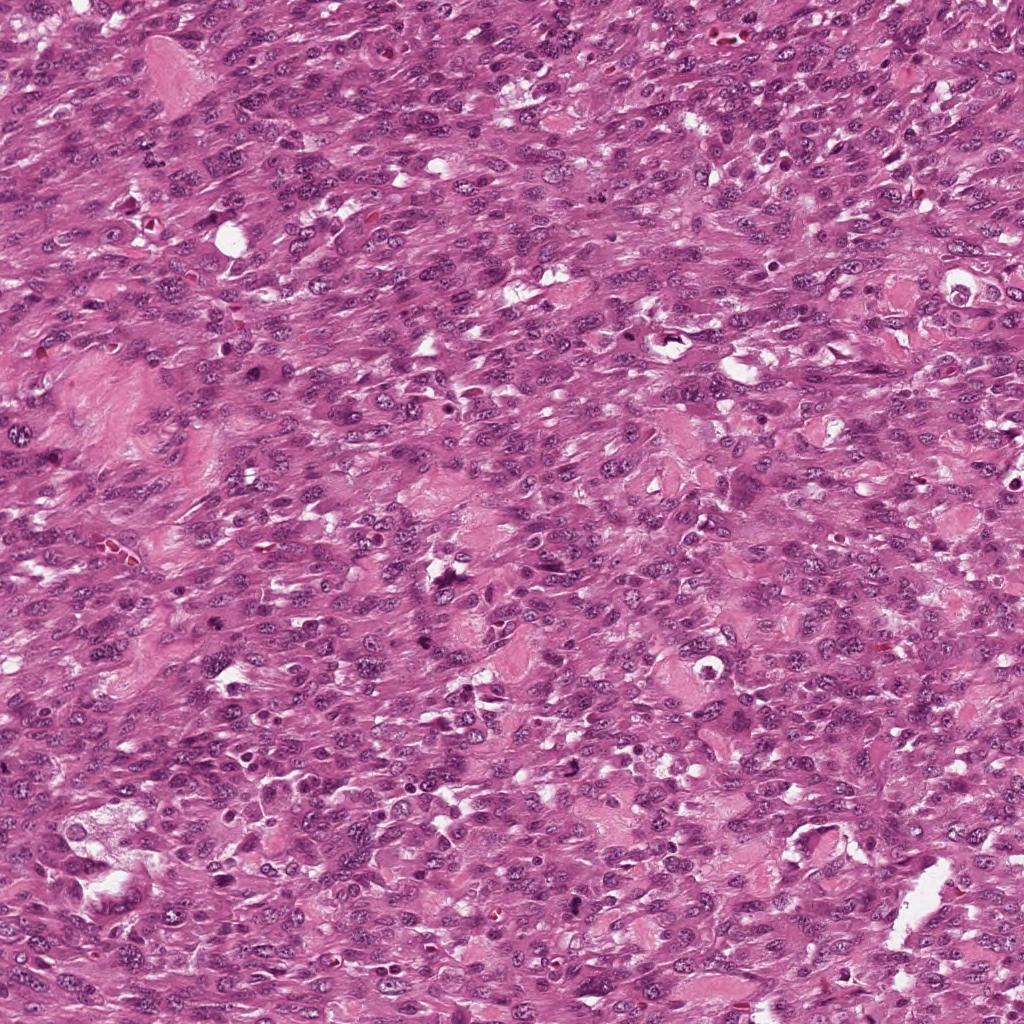
Label: Viable